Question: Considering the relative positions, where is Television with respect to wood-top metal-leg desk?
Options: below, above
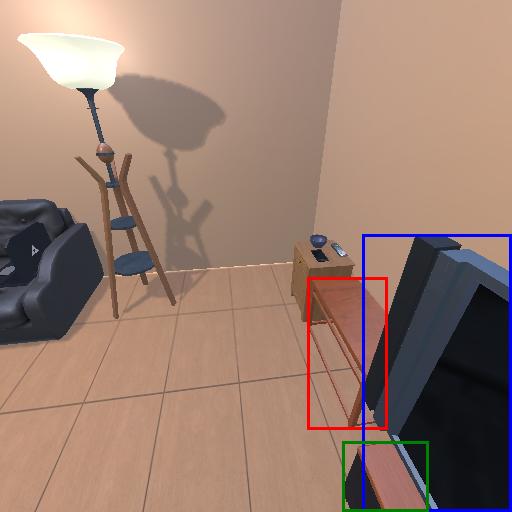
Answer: below